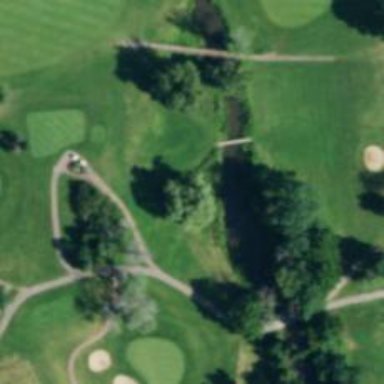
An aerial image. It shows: Path for both road and golf.